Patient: sex F, age 83
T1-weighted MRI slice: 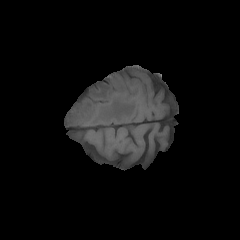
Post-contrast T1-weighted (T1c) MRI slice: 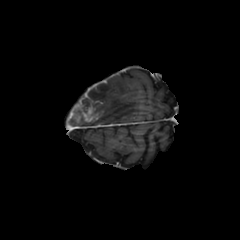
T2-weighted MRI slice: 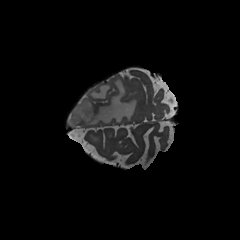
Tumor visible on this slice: yes
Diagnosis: Glioblastoma, IDH-wildtype
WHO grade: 4